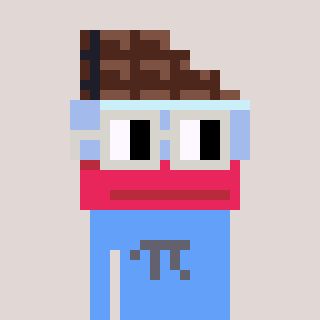
a pixel art character with square light gray glasses, a chocolate-shaped head and a blue-colored body on a warm background